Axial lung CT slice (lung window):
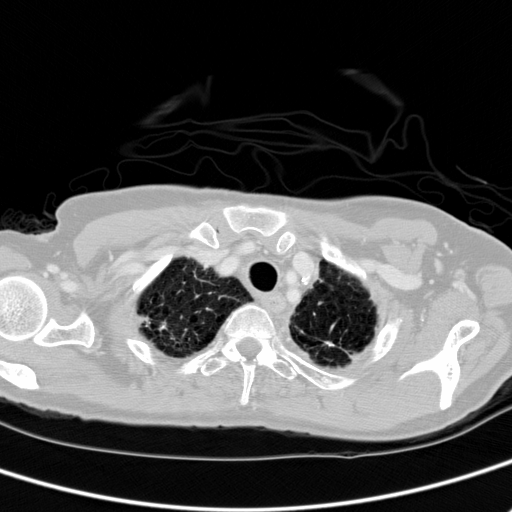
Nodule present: no